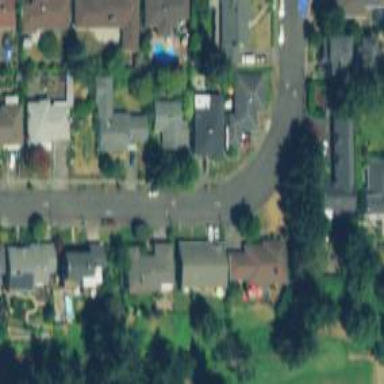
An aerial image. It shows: Residential road with sidewalk on the left.